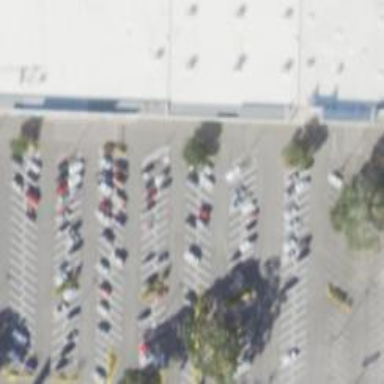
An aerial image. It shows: Parking space is available.